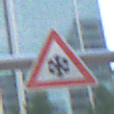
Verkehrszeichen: SchneeOderEisglaette
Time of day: MorningAfternoon
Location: Outdoor (Urban)
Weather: PartlyCloudy
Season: NotSpecified
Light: Natural